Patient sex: F
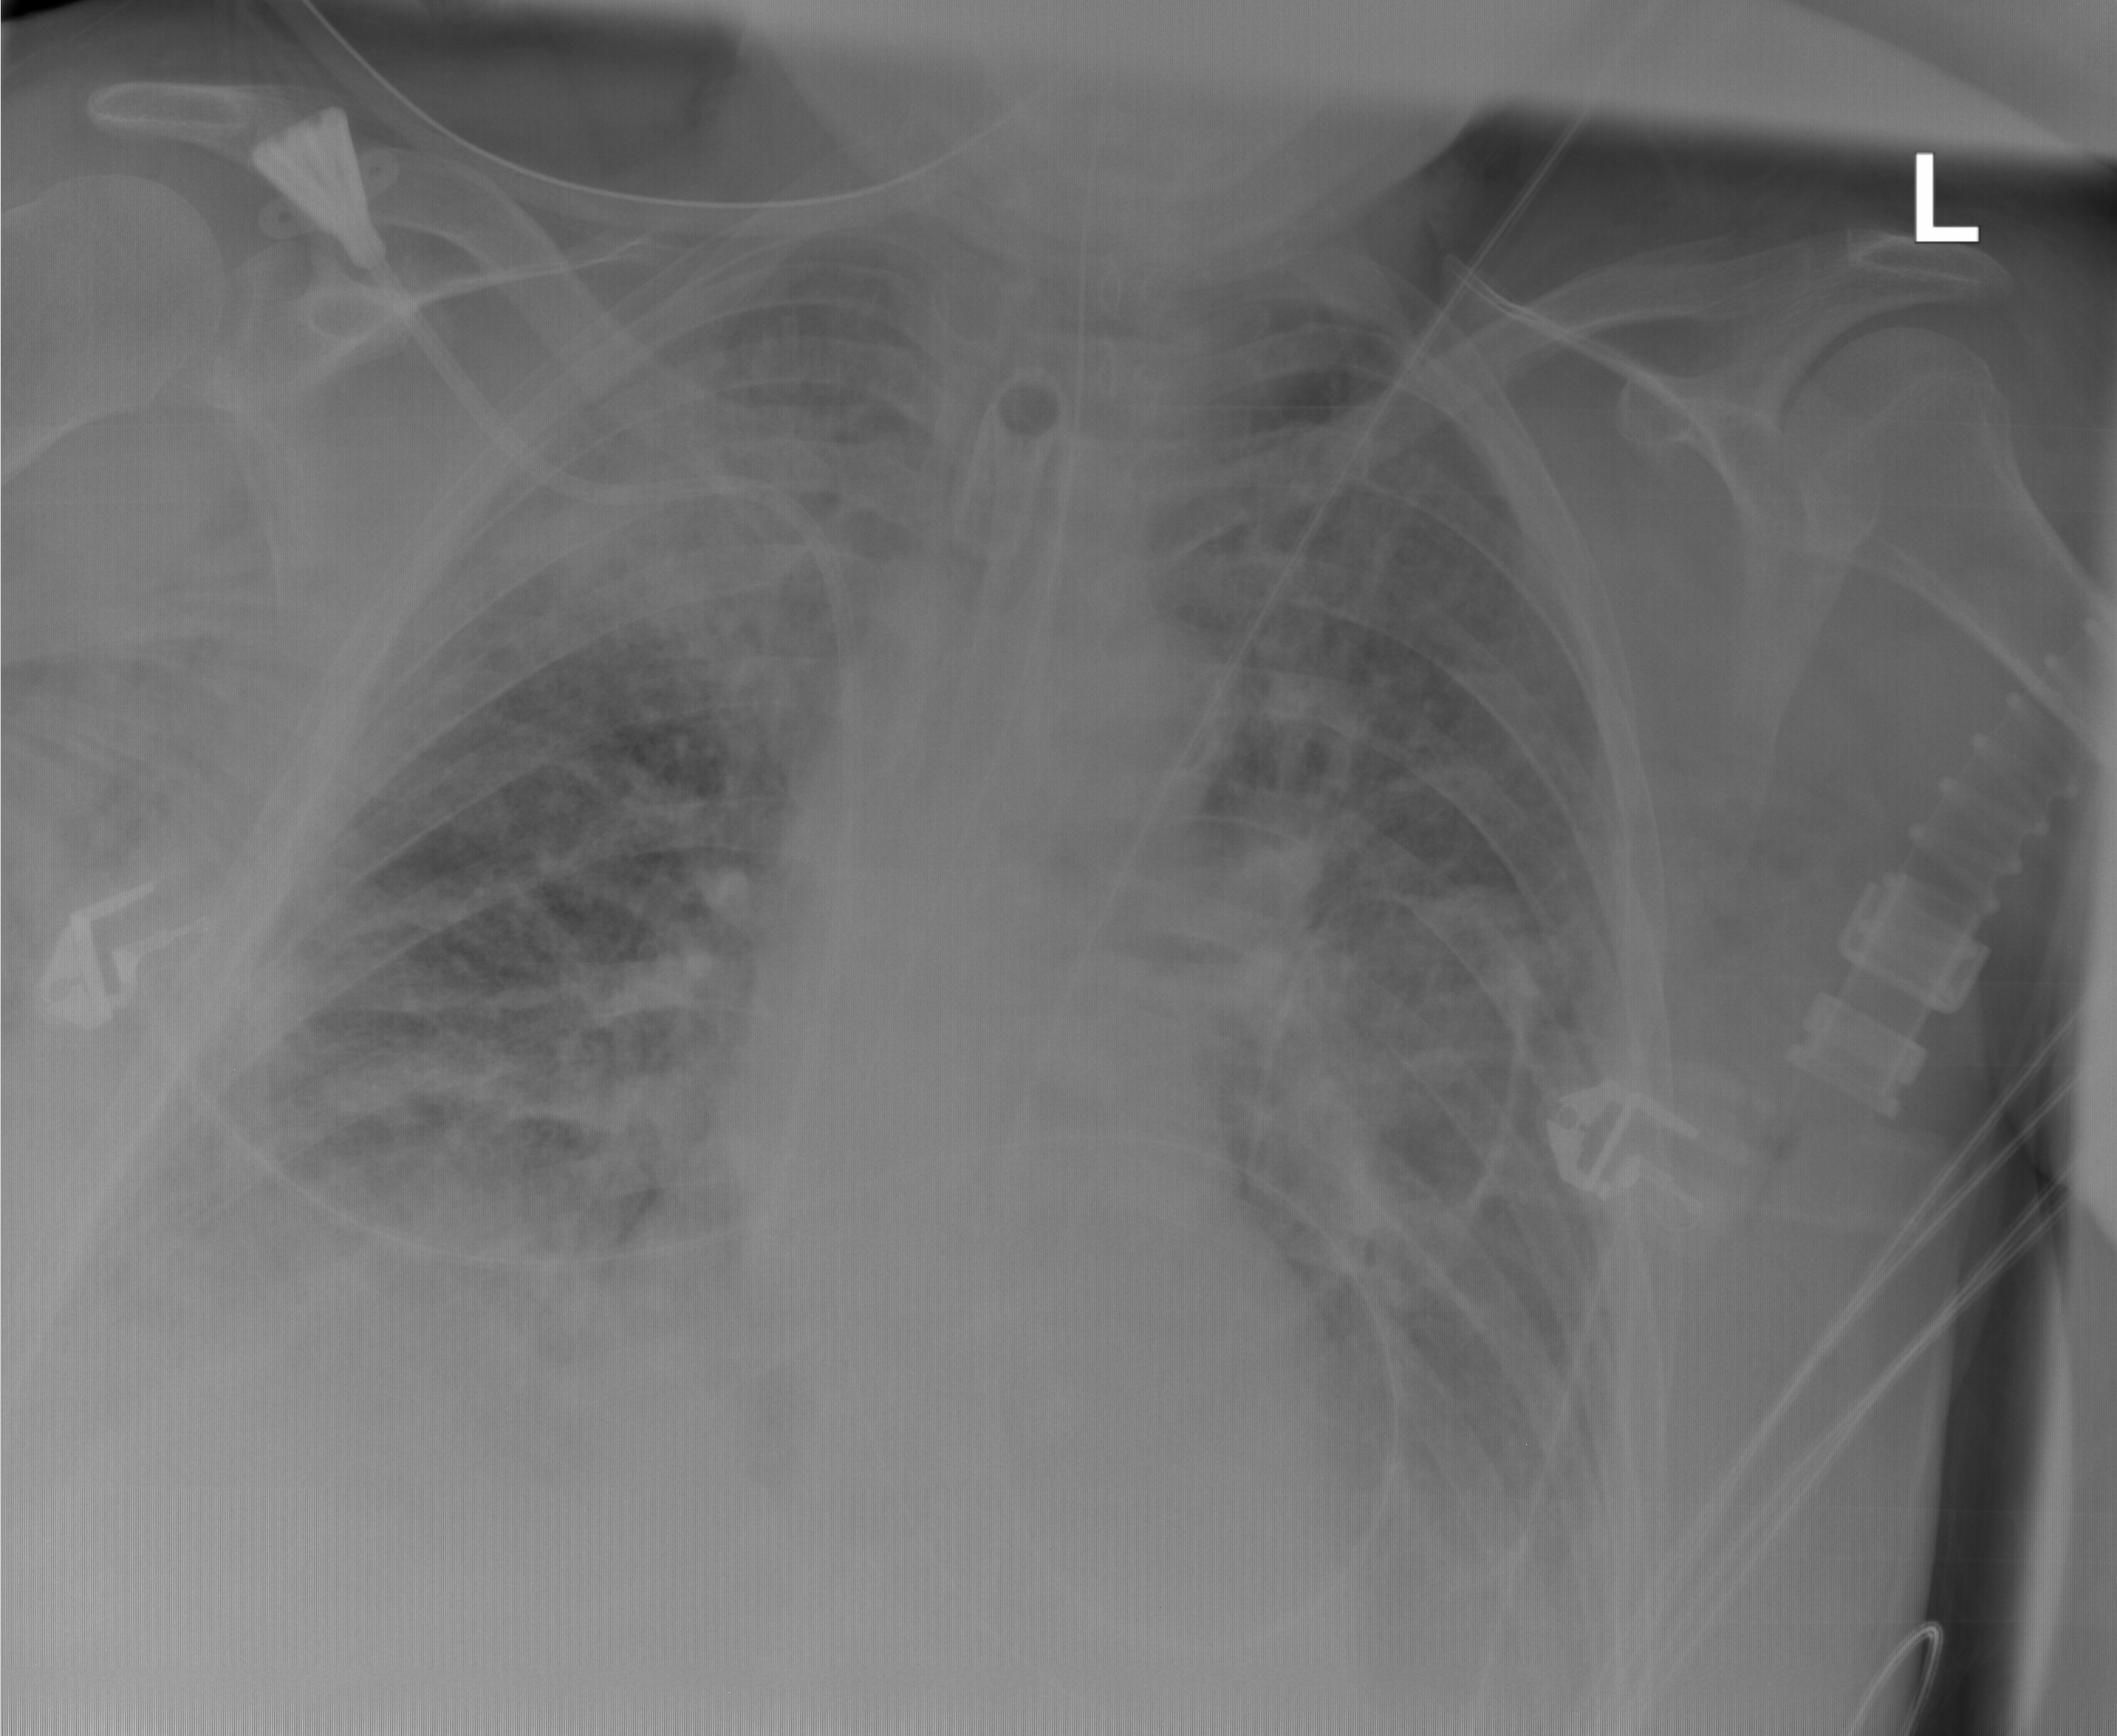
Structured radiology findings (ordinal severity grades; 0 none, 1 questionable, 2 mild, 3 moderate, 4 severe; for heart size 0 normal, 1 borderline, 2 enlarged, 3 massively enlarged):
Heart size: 0
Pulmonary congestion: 2
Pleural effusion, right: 2
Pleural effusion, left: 2
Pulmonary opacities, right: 4
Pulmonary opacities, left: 2
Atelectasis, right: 3
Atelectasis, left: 2